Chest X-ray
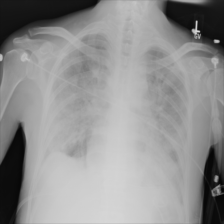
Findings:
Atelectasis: negative
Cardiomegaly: negative
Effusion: negative
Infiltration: negative
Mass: negative
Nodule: negative
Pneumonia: negative
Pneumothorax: negative
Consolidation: negative
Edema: negative
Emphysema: negative
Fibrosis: negative
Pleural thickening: negative
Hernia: negative